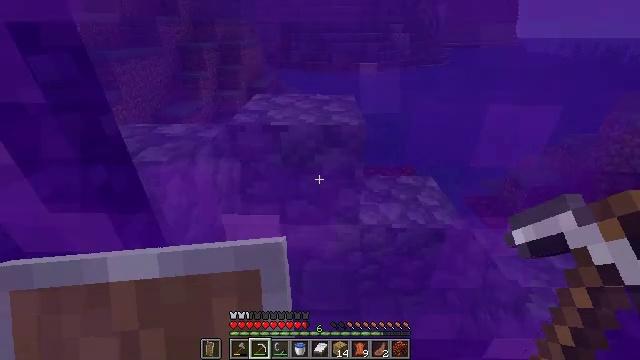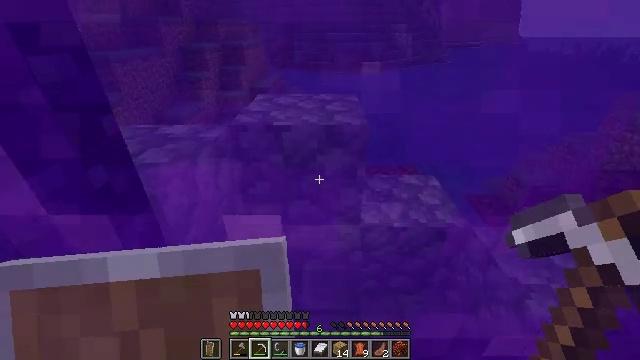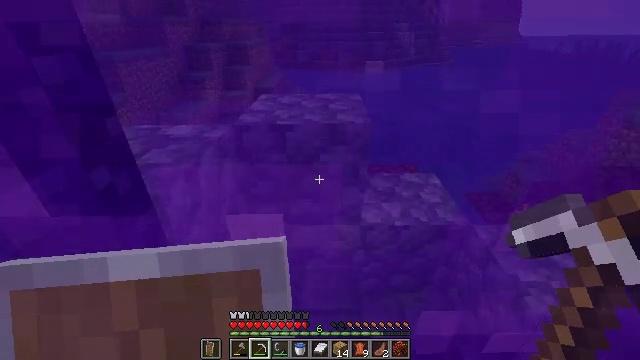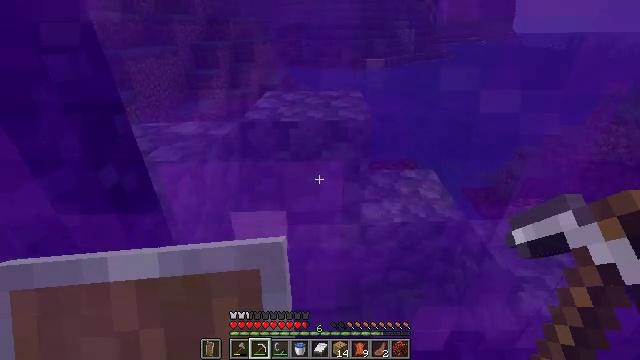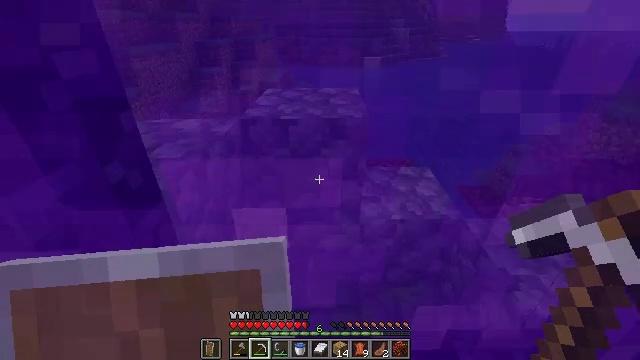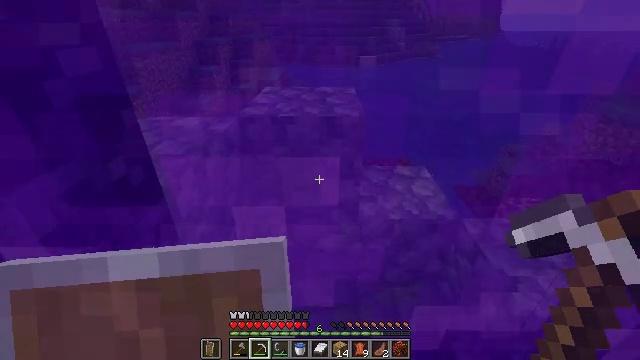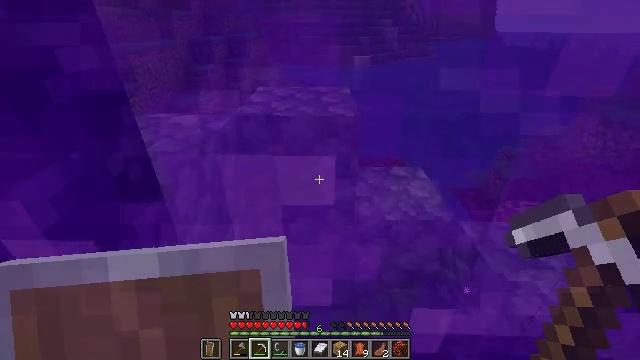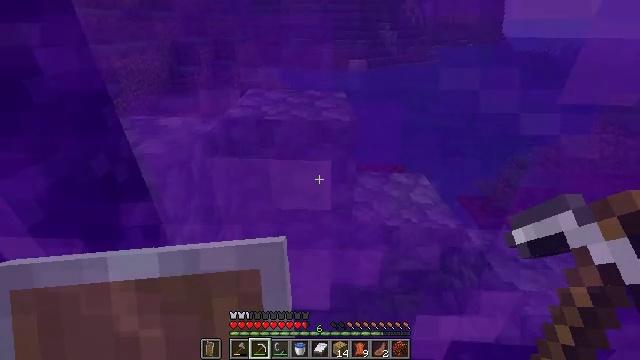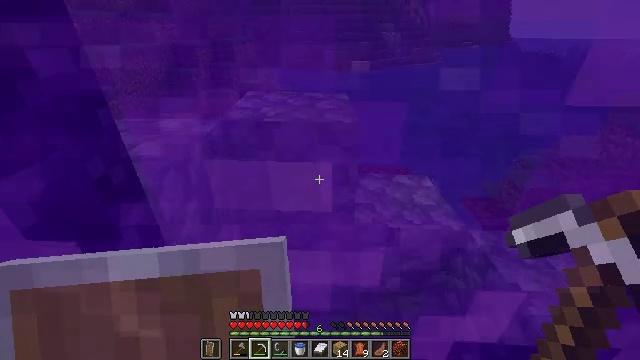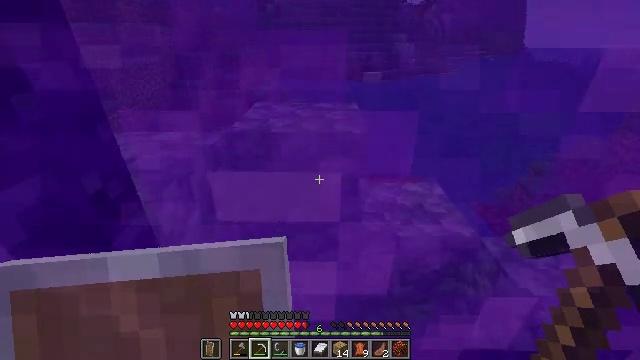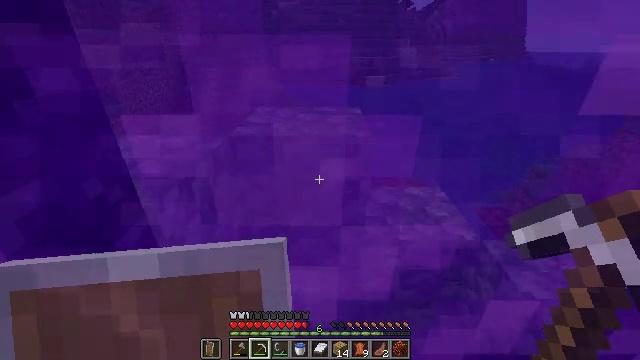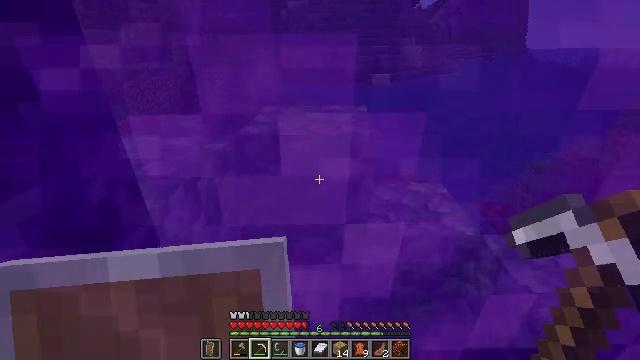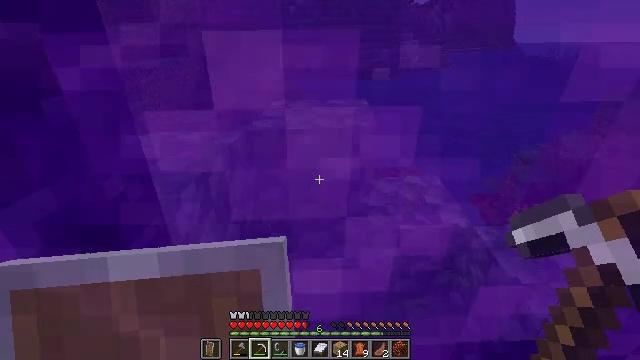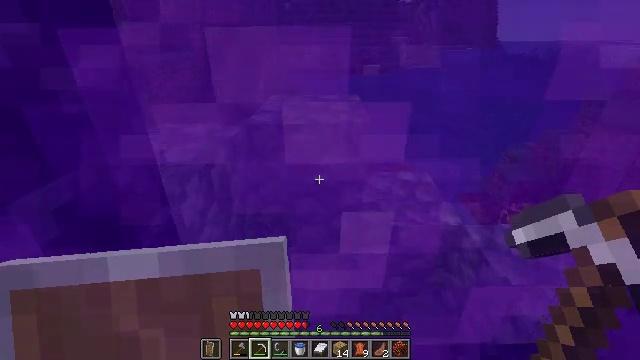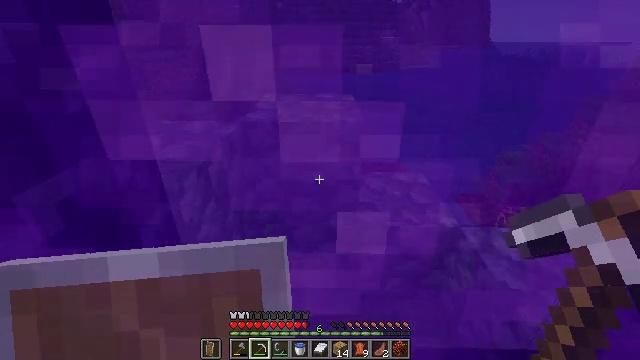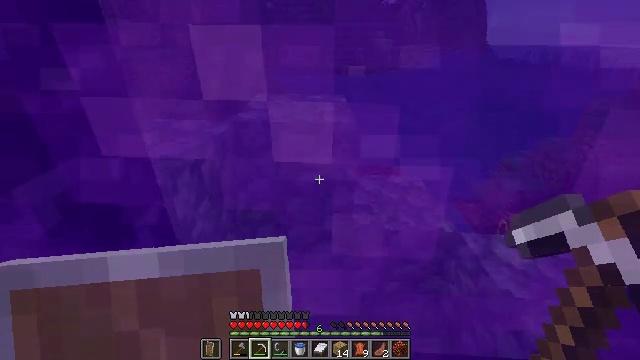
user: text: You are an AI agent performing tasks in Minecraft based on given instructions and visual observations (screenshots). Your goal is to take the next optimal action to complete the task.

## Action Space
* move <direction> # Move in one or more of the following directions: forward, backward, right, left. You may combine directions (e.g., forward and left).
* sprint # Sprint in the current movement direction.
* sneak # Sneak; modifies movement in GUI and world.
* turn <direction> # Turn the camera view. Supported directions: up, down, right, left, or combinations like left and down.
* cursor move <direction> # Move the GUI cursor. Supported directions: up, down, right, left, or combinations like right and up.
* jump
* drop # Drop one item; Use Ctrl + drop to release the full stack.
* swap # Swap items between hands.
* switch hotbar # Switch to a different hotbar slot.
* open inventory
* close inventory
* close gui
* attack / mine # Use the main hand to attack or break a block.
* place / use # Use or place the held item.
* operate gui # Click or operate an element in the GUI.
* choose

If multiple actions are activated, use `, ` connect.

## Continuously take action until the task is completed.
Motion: motion action
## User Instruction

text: Break soul soil to pick it up.
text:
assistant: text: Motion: no_op
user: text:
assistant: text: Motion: no_op
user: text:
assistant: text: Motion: no_op
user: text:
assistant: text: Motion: no_op
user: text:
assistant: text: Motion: no_op
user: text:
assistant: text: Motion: no_op
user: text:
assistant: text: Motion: no_op
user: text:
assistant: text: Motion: no_op
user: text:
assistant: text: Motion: turn up
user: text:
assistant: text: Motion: no_op
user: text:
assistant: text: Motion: no_op
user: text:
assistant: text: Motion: no_op
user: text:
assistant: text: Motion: no_op
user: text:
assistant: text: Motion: no_op
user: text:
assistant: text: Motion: no_op
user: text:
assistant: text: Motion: no_op
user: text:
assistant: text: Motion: no_op
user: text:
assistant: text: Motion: no_op
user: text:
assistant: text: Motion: no_op
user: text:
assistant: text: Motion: no_op
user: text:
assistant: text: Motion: no_op
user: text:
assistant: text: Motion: no_op
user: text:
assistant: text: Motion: no_op
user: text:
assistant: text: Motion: no_op
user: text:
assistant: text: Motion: no_op
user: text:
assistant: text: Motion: no_op
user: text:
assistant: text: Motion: no_op
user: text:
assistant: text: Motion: no_op
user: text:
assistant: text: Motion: no_op
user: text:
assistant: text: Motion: no_op